Question: I'd like to build a navigation drawer where each item has a different selection color (the icon tint and text color) as the google play store has:

I'm not sure how they've solved this, I think they use different activities with different drawers. I want to use fragments and I want to change the icon tint and text color. Any ideas how I can do this? I'm using google's design support library and a drawer layout with a navigation view in there.
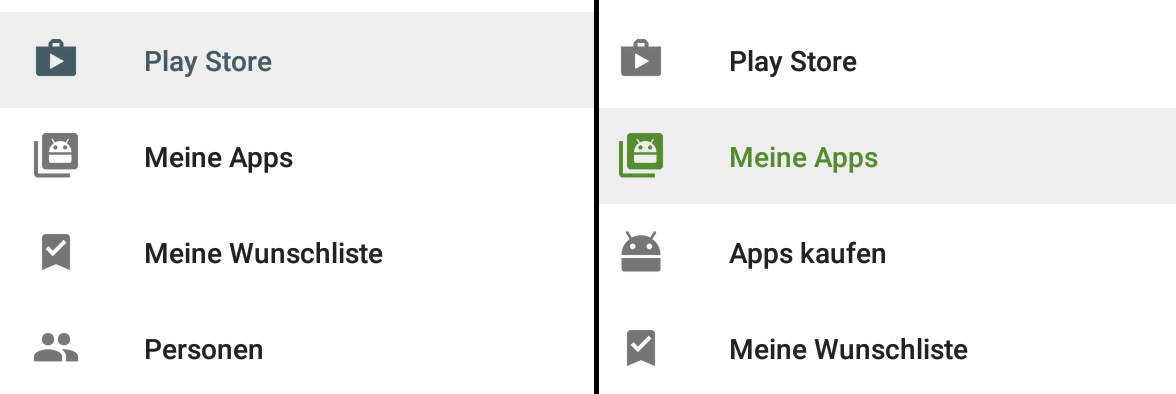
Answer: use 'app:itemIconTint' in your 'NavigationView' for icons and use 'app:itemTextColor' for textColors
'drawable/navigation_text_color' :
'''
<selector xmlns:android="http://schemas.android.com/apk/res/android">
<!-- This is used when the Navigation Item is checked -->
<item android:color="#009688" android:state_checked="true" />
<!-- This is the default text color -->
<item android:color="#E91E63" />
</selector>
'''
and 'layout' :
'''
<android.support.design.widget.NavigationView
.
.
app:itemTextColor="@drawable/navigation_text_color"/>
'''